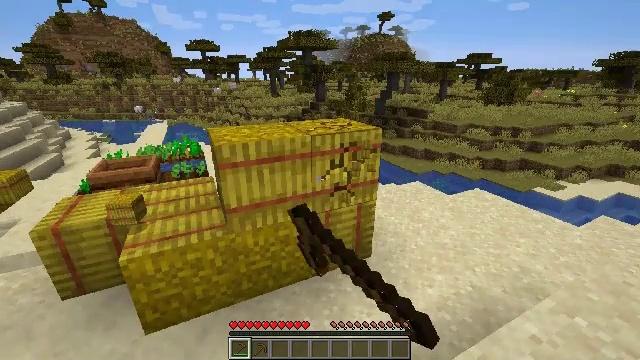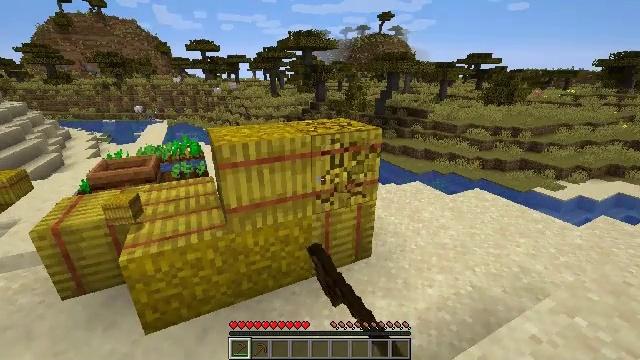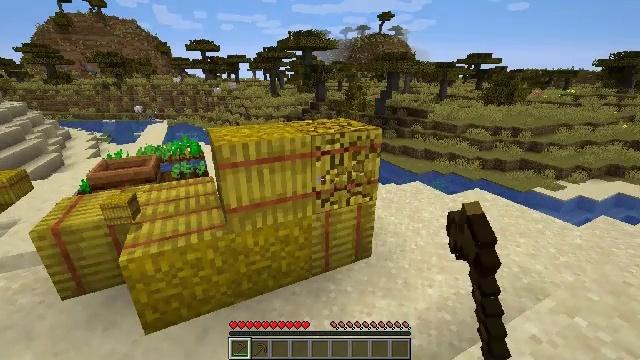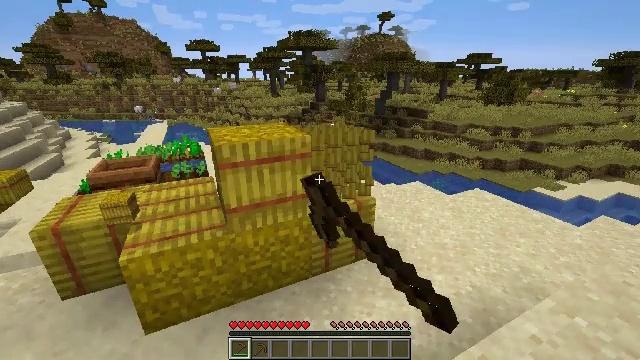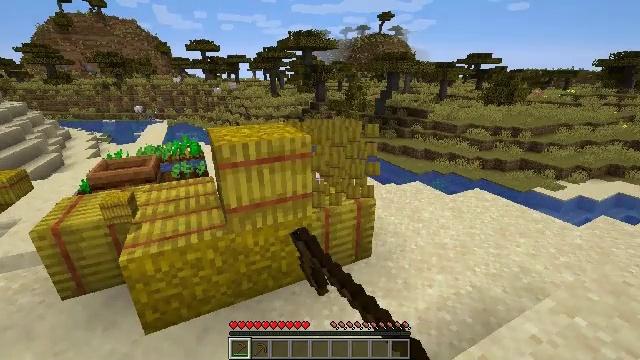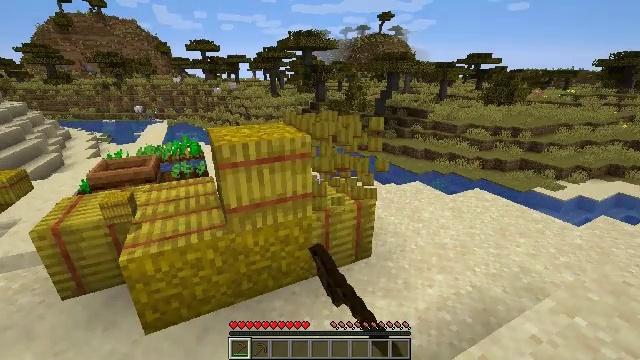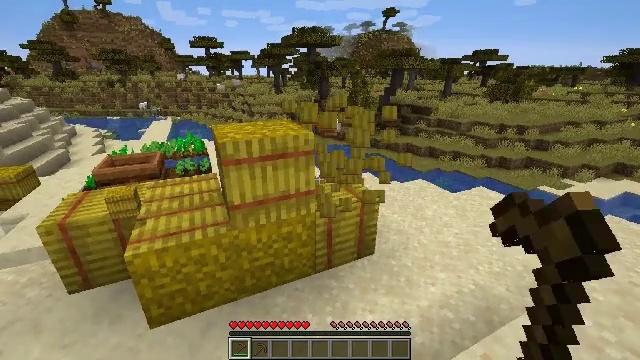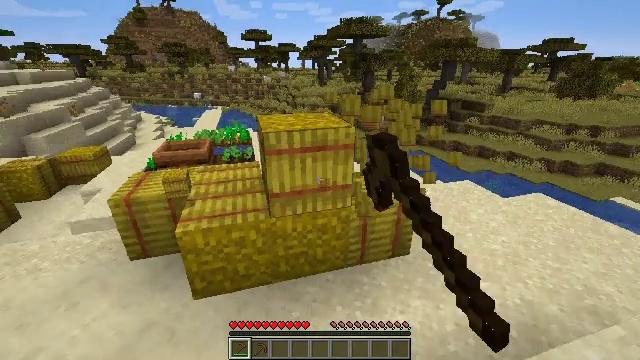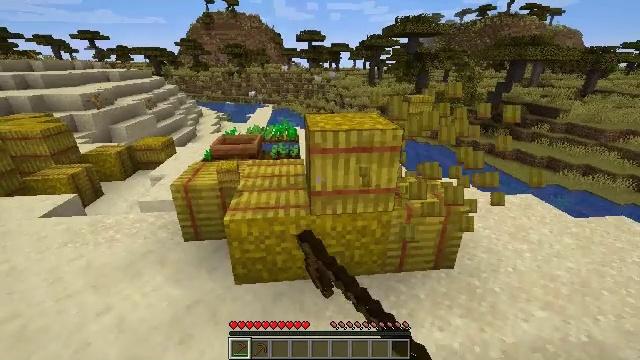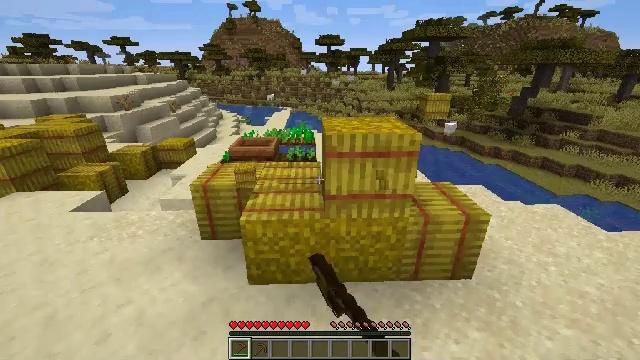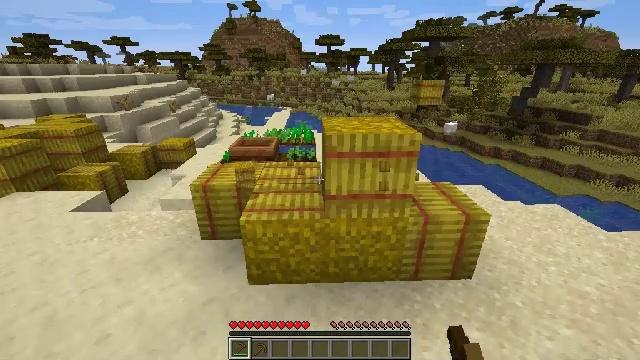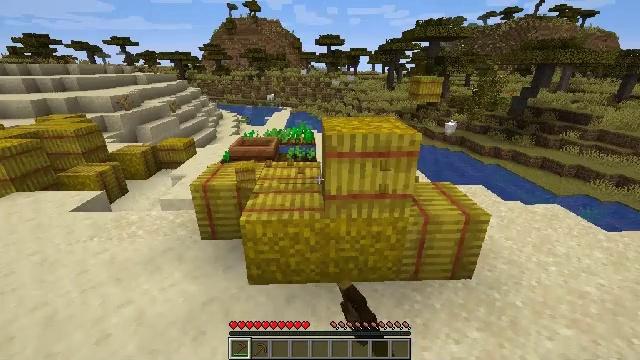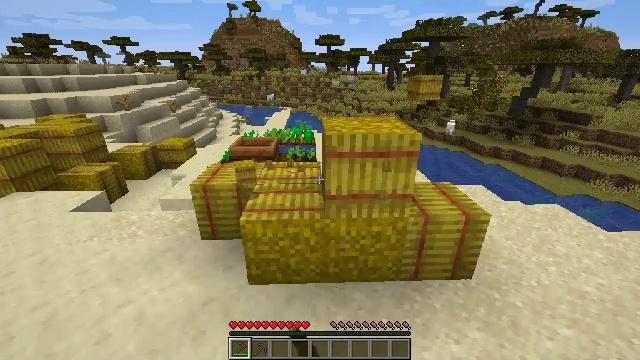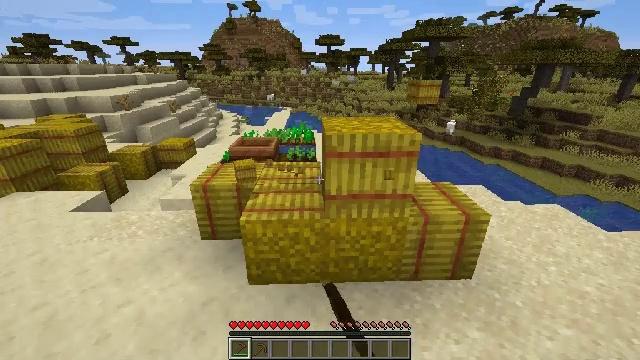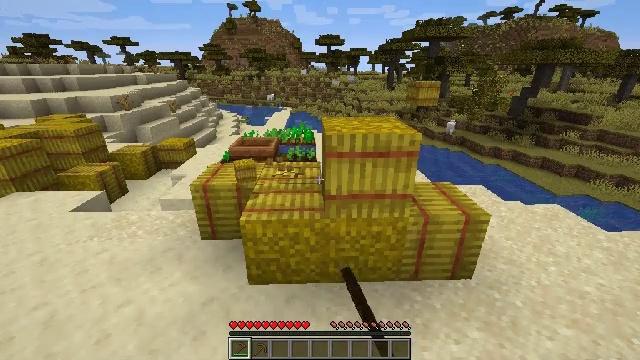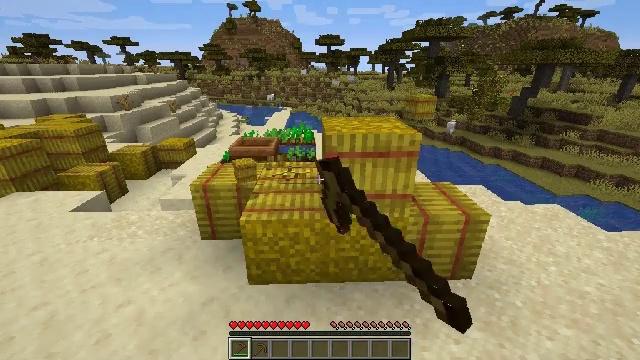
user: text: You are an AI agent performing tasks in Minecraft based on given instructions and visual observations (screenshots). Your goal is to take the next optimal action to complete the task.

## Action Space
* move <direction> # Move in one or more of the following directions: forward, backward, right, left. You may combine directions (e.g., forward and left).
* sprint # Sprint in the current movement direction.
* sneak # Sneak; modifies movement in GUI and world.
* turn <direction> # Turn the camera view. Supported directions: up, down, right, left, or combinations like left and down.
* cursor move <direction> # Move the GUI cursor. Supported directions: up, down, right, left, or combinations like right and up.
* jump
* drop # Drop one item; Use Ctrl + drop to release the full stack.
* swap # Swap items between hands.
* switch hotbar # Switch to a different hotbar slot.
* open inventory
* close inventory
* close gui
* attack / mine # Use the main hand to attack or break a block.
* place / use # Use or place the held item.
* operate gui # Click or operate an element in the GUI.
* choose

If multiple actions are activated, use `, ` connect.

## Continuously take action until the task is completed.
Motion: motion action
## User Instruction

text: Harvest hay blocks from the village.
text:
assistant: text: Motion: attack / mine
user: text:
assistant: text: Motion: attack / mine
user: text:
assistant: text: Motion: attack / mine
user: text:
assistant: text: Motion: attack / mine
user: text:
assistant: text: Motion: attack / mine
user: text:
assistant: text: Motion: attack / mine
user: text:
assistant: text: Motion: turn left and down, attack / mine
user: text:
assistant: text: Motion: turn left, attack / mine
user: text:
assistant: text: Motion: turn left, attack / mine
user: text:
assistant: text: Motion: attack / mine
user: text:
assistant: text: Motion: attack / mine
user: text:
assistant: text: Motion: attack / mine
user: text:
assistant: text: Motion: attack / mine
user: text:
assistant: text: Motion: attack / mine
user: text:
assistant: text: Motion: attack / mine
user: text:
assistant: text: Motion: attack / mine
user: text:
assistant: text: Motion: attack / mine
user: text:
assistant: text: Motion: attack / mine
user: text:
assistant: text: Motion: attack / mine
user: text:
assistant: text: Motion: attack / mine
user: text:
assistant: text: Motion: attack / mine
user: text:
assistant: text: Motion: attack / mine
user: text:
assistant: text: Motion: attack / mine
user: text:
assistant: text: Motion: attack / mine
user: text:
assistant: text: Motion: attack / mine
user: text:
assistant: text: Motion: turn right, attack / mine
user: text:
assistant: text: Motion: turn right, attack / mine
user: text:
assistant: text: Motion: attack / mine
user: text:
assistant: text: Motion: attack / mine
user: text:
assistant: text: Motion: attack / mine